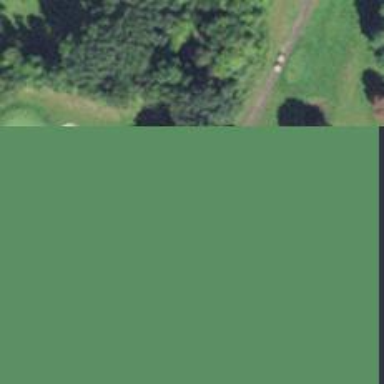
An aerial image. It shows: Service road used as golf cart path.